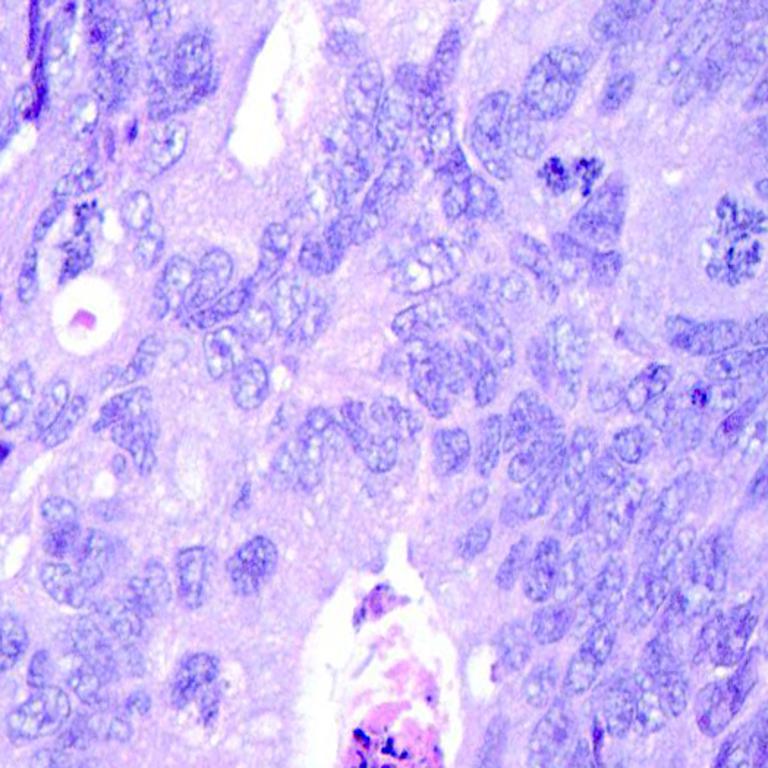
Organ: colon
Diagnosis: adenocarcinomas